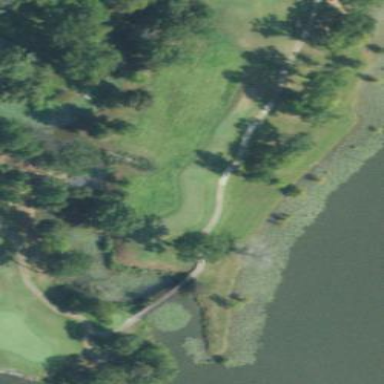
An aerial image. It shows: Grassy area designated as golf tee.